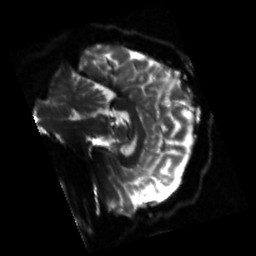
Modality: sbref
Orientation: sagittal
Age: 29
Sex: female
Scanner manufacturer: siemens
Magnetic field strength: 3 T
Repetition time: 3.23 s
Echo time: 0.0892 s